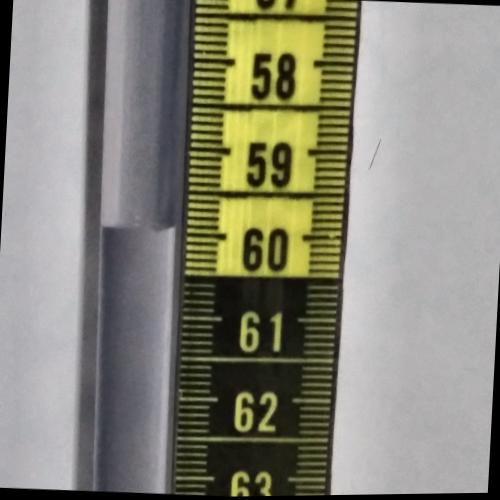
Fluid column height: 59.9 cm